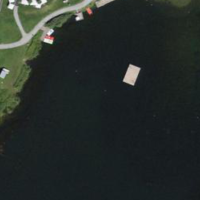
EUNIS habitat code: 14
Species observed at this site:
Lysimachia vulgaris
Galeopsis tetrahit
Epipactis palustris
Filipendula ulmaria